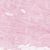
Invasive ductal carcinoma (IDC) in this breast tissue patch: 0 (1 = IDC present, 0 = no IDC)